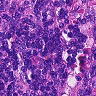
Metastatic tissue present: no